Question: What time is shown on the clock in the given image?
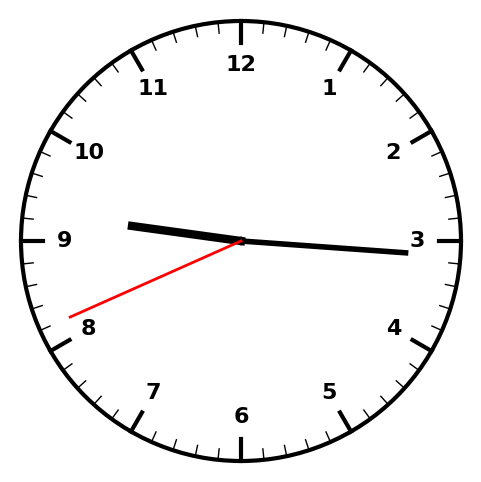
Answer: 09:15:41